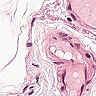
Metastatic tissue present: no